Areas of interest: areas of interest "Theater"
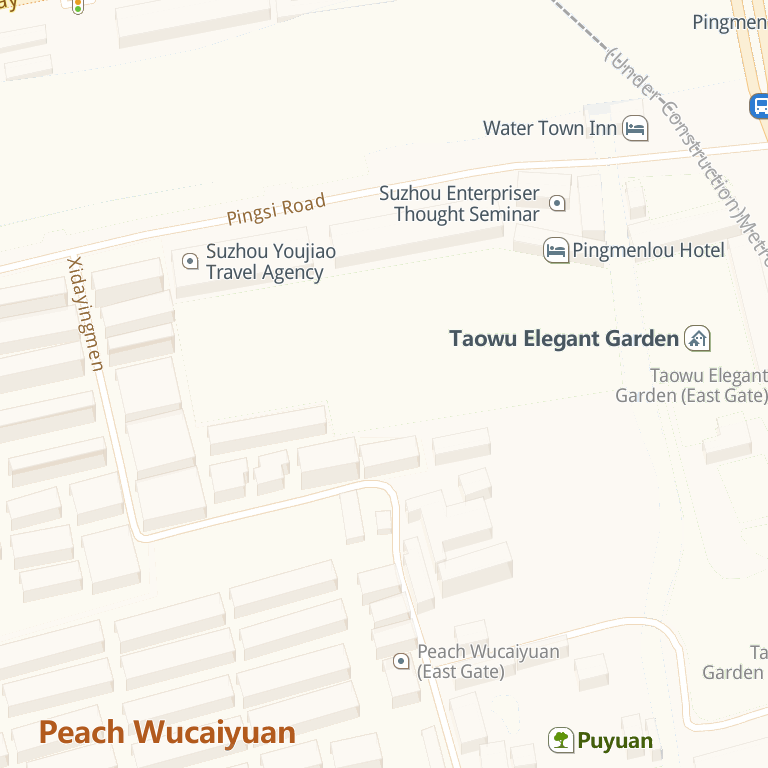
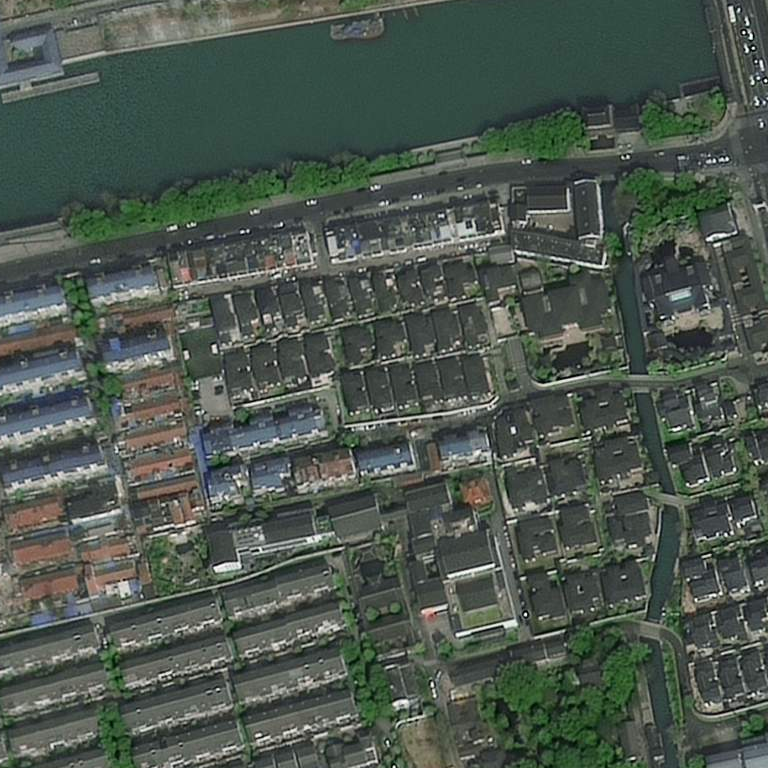